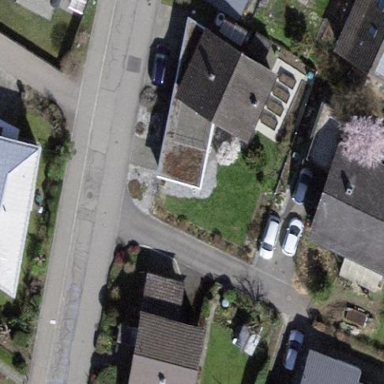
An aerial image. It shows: Building with tile roof.